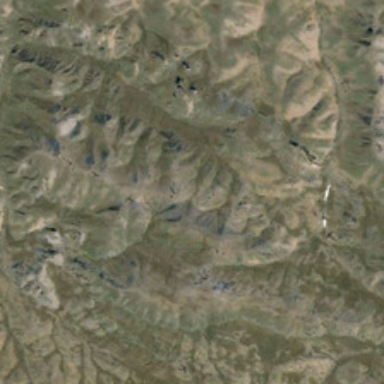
It is a piece of yellow mountain .